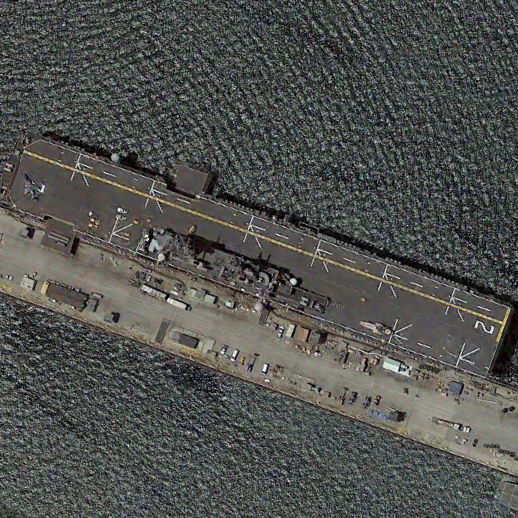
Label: assault